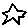
Label: star